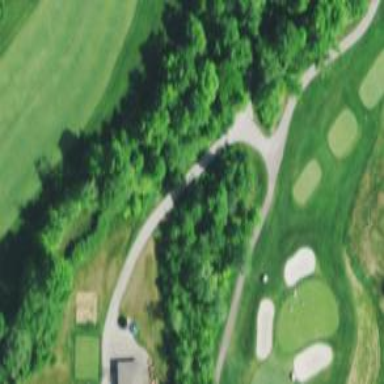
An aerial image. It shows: Path for both road and golf.